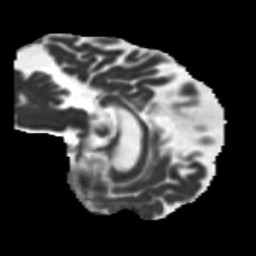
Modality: MD
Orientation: sagittal
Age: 73
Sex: female
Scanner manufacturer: siemens
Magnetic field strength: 3 T
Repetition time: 5.25 s
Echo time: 0.08 s